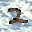
Label: 2